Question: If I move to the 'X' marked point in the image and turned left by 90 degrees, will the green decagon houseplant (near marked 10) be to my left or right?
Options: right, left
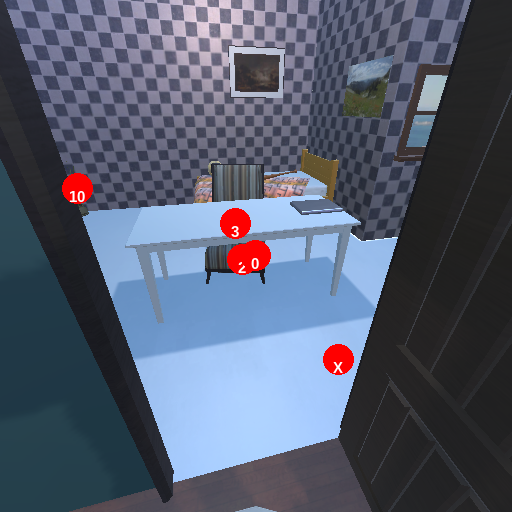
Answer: right